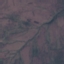
Land use / land cover: HerbaceousVegetation